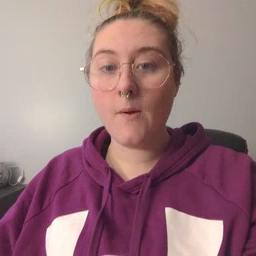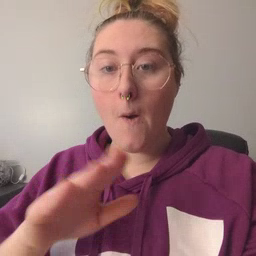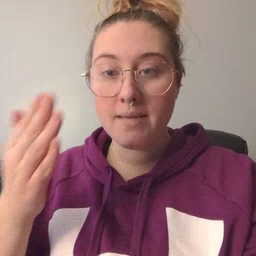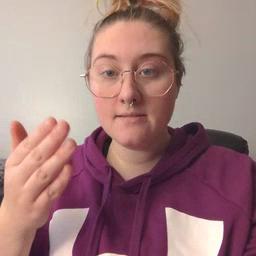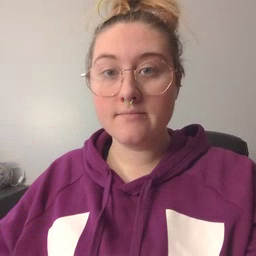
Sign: open